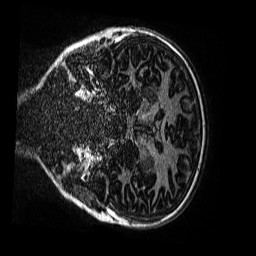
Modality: MP2RAGE
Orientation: coronal
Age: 11
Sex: female
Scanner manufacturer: siemens
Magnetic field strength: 3 T
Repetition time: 4 s
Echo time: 0.00299 s